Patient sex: M
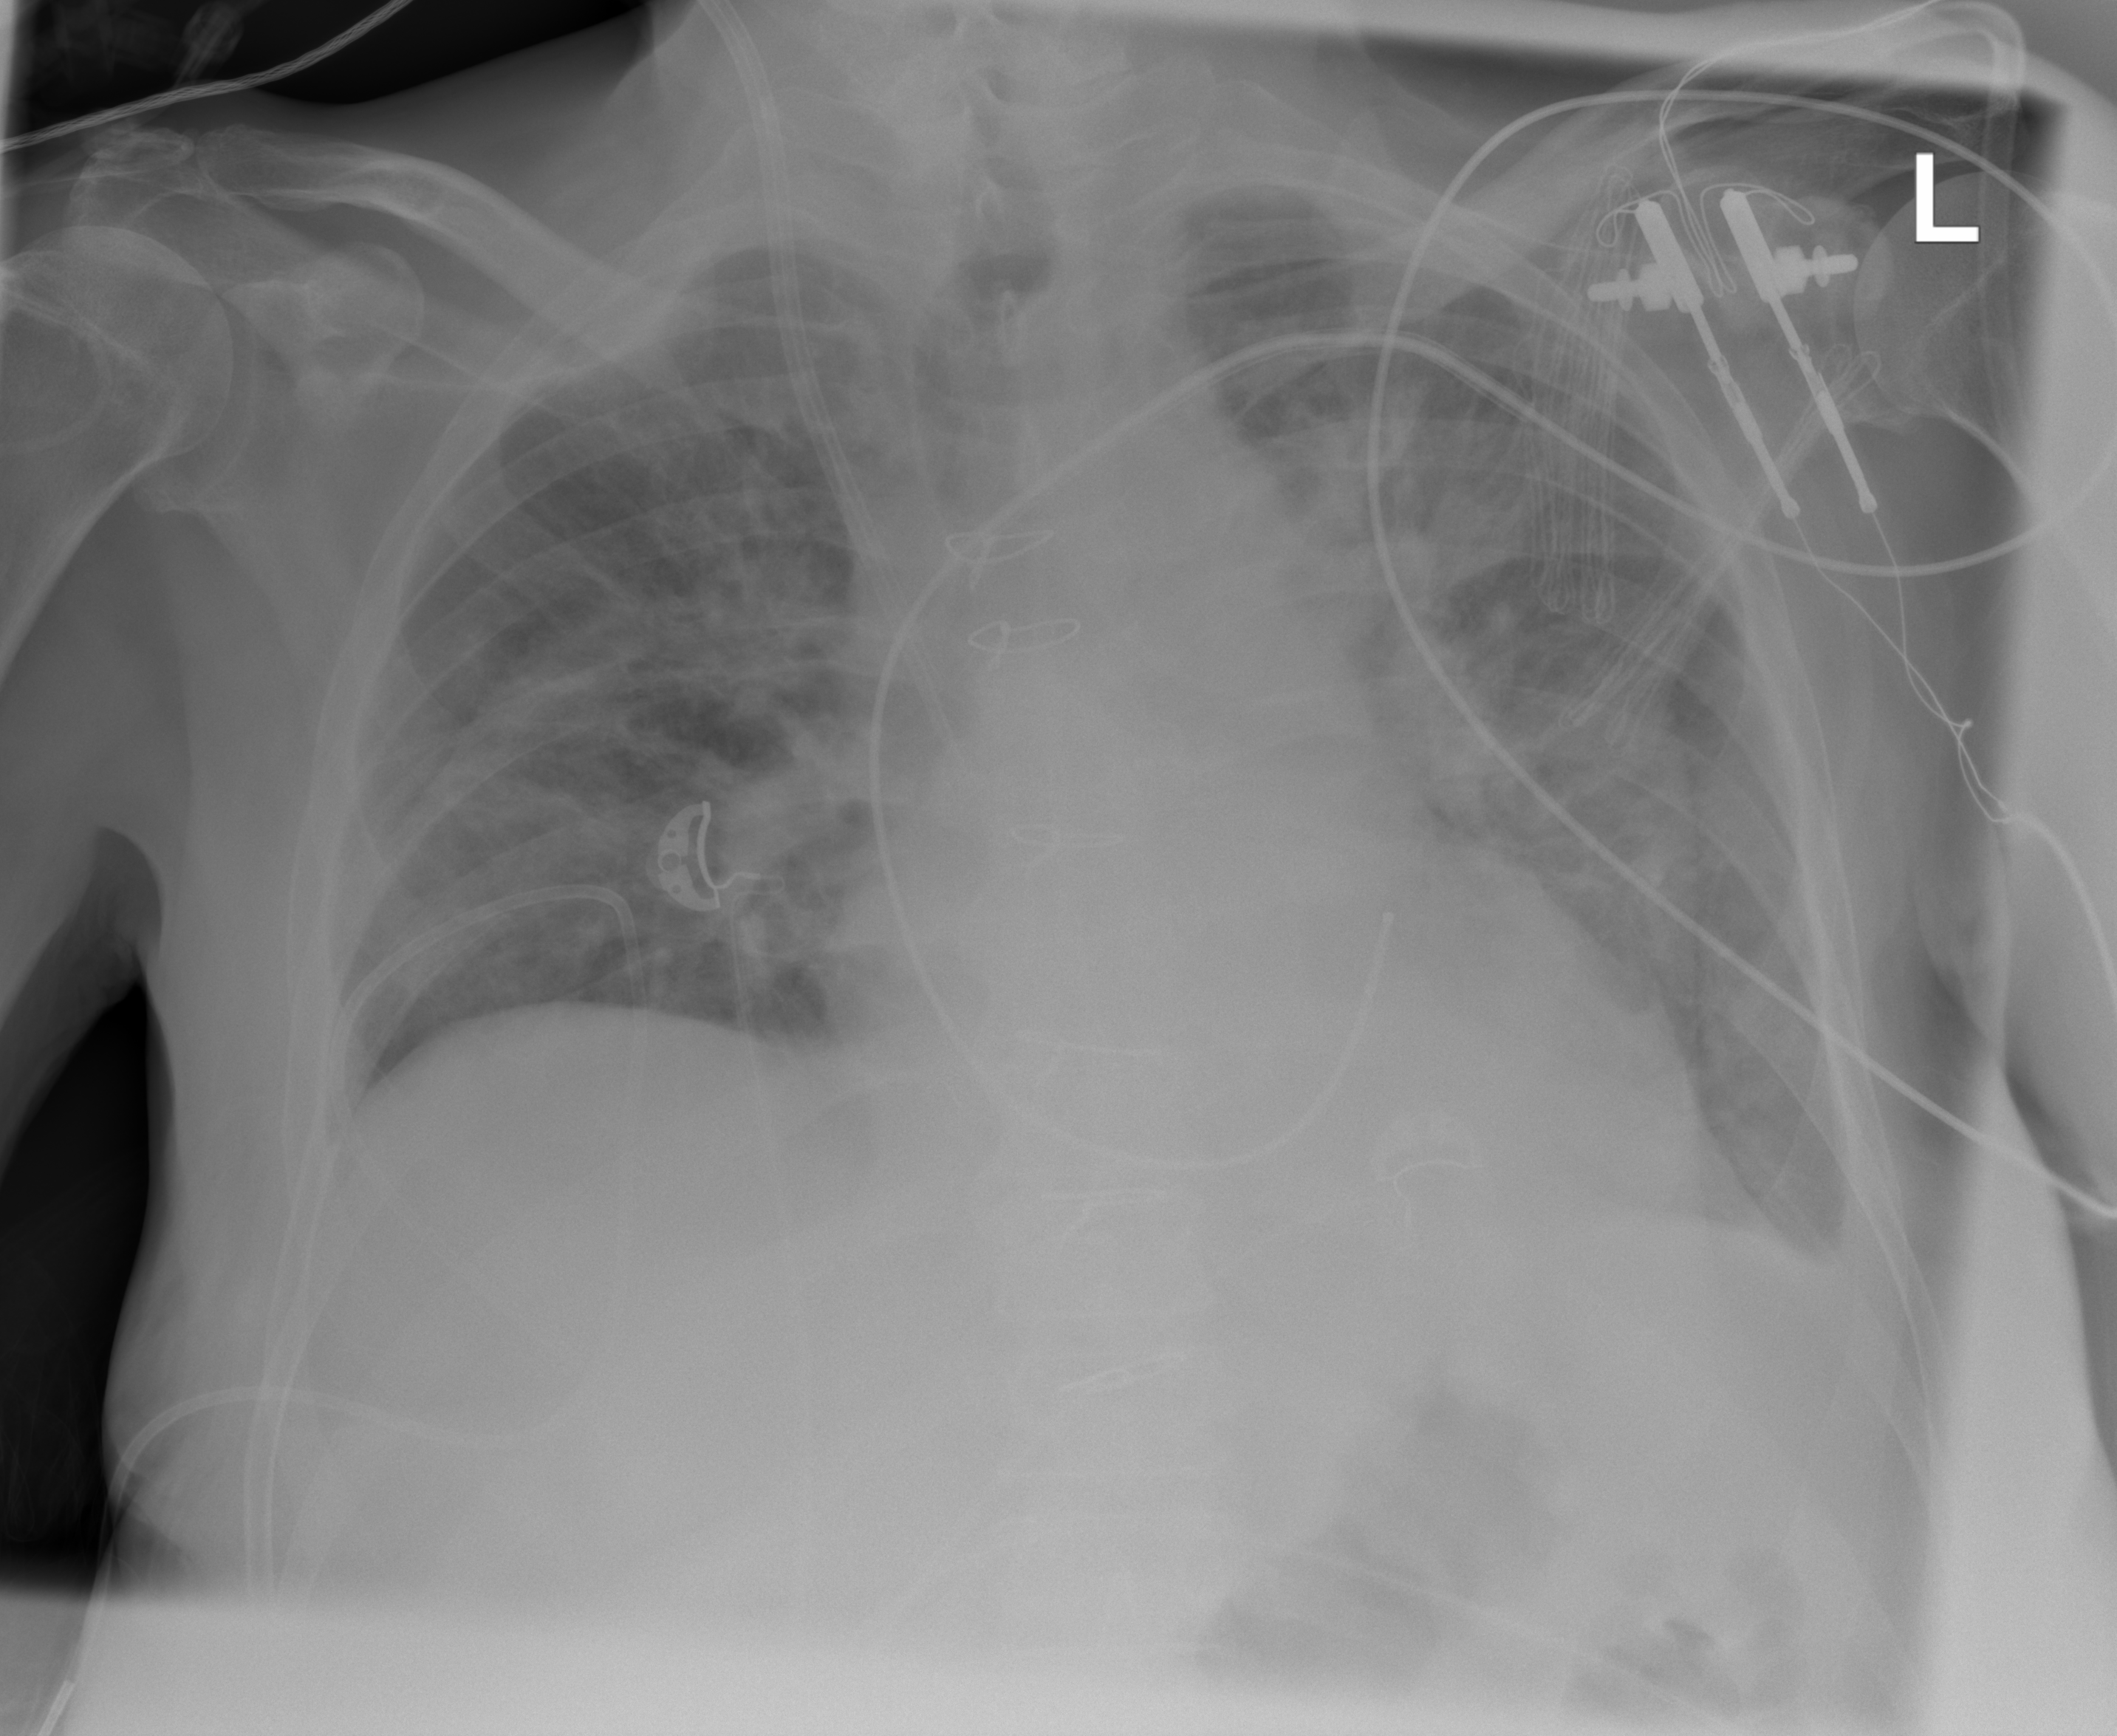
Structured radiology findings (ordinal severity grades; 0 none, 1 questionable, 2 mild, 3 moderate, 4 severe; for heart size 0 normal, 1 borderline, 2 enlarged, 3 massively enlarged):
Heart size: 1
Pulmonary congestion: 2
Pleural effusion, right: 0
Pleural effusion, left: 2
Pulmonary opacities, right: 0
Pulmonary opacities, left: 2
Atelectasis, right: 1
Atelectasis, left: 2